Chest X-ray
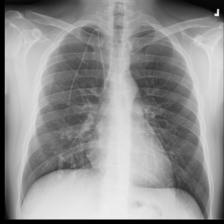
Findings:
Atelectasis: negative
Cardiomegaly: negative
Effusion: negative
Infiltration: negative
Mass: negative
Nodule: negative
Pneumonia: negative
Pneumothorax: negative
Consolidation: negative
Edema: negative
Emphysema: negative
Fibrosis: negative
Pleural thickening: negative
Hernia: negative